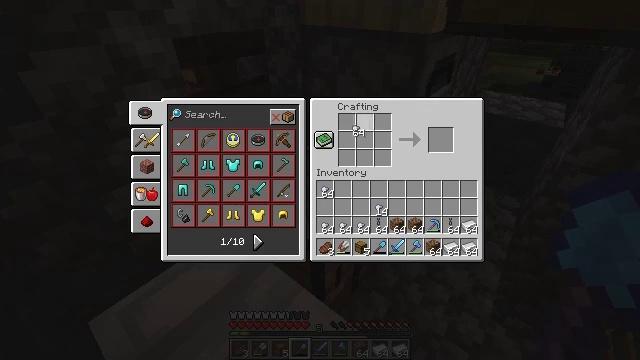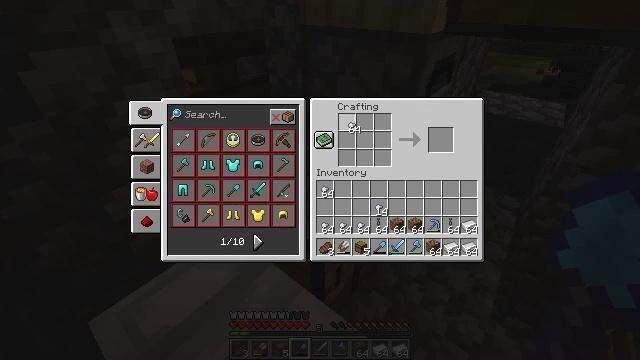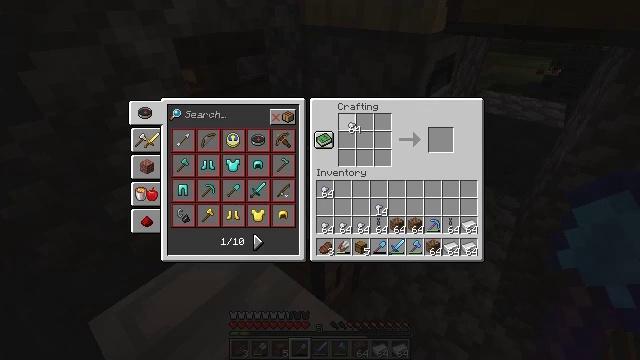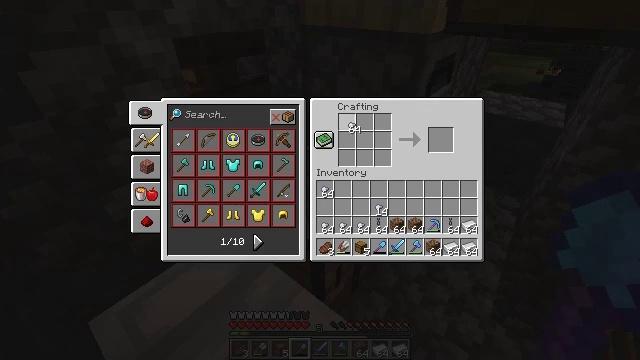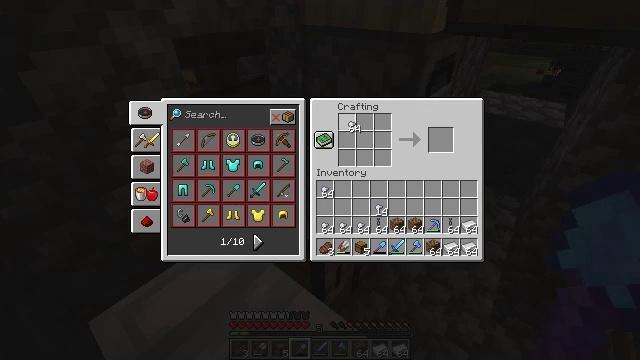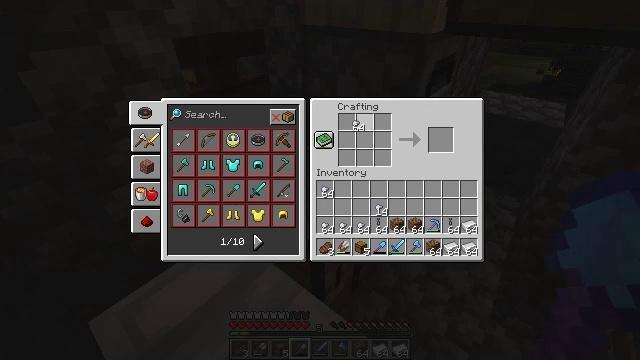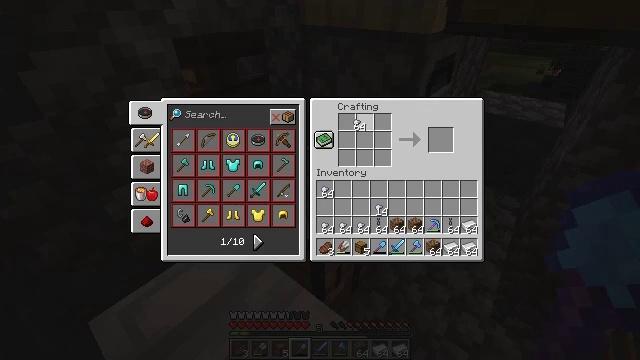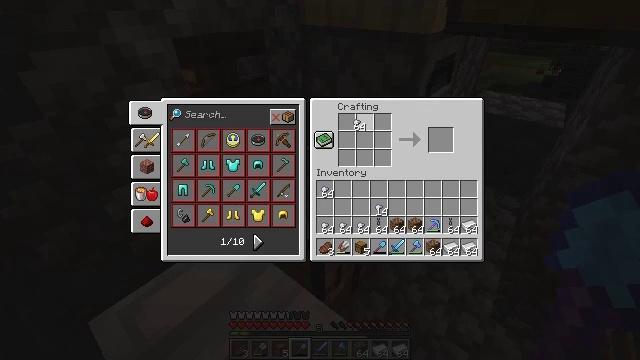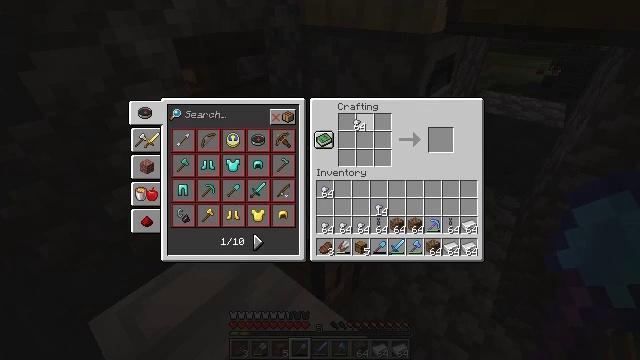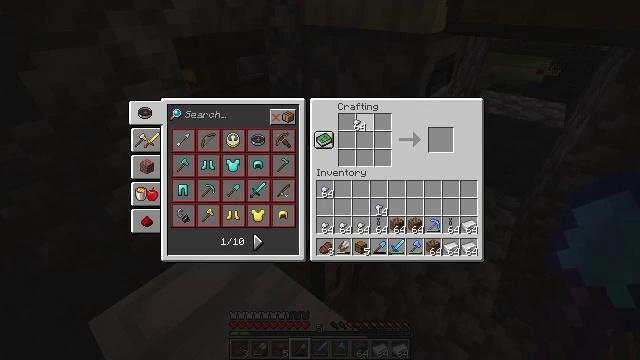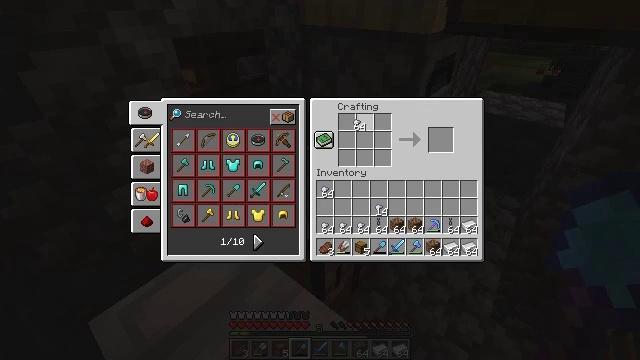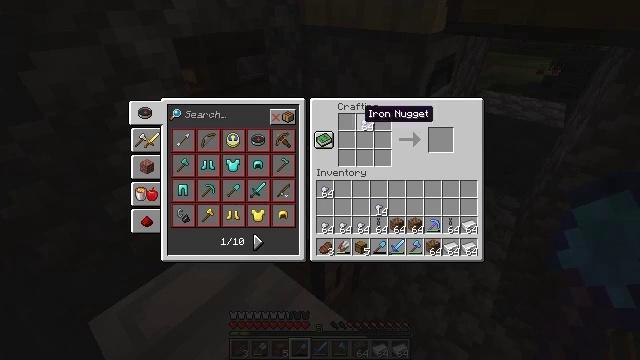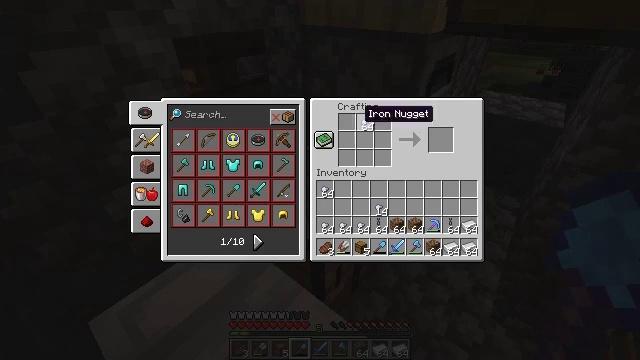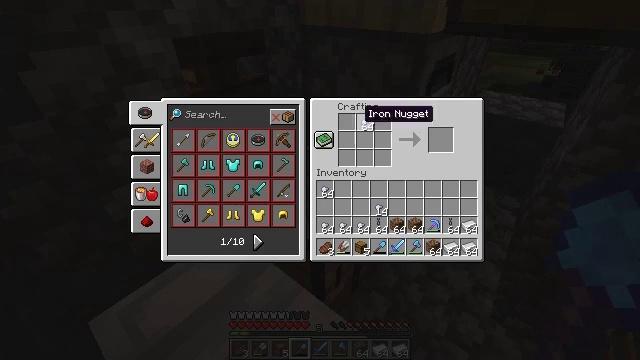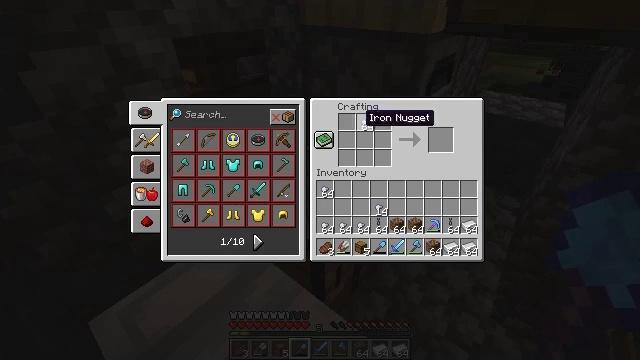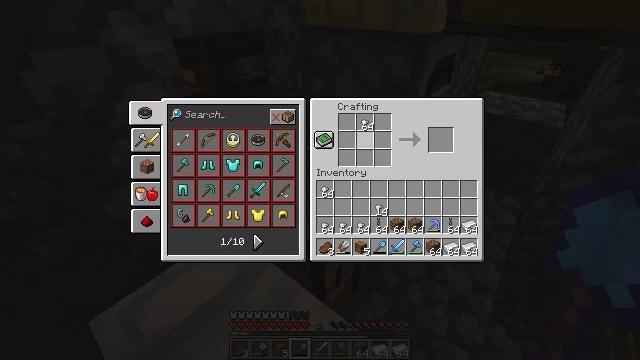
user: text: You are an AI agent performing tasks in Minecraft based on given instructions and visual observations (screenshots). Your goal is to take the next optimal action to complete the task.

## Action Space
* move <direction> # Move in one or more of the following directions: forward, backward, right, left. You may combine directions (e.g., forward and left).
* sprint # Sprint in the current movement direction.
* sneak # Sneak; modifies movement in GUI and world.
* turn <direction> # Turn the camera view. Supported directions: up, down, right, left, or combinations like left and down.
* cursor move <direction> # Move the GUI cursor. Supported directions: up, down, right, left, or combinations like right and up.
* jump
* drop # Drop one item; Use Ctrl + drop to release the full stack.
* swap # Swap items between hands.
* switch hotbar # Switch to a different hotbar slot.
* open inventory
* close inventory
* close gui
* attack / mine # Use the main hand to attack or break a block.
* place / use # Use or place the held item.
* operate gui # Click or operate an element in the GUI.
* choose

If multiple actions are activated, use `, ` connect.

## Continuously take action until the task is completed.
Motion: motion action
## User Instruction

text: Use the crafting table to create a chain.
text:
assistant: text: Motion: no_op
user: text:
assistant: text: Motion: no_op
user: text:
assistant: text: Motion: no_op
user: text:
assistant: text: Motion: no_op
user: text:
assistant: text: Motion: no_op
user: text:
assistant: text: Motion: no_op
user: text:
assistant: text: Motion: no_op
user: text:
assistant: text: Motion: operate gui
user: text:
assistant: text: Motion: operate gui
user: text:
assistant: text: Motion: operate gui
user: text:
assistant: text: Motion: no_op
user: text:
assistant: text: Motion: no_op
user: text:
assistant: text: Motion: no_op
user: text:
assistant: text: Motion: no_op
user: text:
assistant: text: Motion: cursor move down
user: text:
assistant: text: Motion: cursor move left and down
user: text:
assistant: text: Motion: cursor move left and down
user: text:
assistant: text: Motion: cursor move down
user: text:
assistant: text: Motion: no_op
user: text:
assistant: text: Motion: no_op
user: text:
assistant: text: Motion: no_op
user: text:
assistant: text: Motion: no_op
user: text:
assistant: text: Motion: no_op
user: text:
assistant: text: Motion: no_op
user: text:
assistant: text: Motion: operate gui
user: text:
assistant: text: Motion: operate gui
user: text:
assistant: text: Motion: cursor move right and up
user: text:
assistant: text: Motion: cursor move right and up
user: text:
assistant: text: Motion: cursor move up
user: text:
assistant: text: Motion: cursor move up